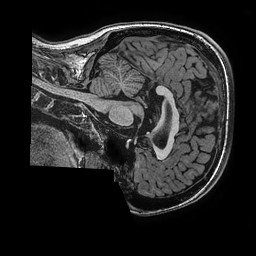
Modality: T1w
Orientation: sagittal
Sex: female
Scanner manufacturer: ge
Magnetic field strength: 3 T
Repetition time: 0.0077 s
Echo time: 0.003436 s